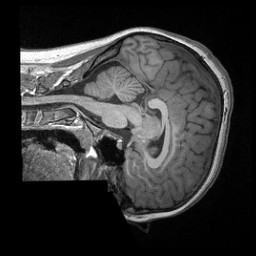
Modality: T1w
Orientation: sagittal
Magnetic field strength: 3 T